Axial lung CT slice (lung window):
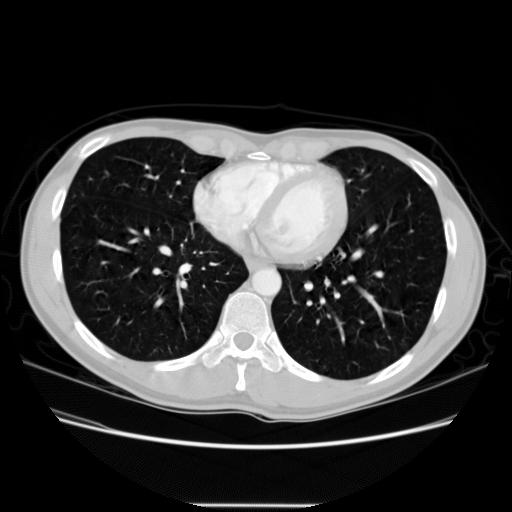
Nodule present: no